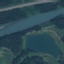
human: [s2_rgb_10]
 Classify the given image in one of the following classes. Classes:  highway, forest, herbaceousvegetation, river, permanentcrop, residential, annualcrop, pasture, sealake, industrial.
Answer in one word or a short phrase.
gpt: River